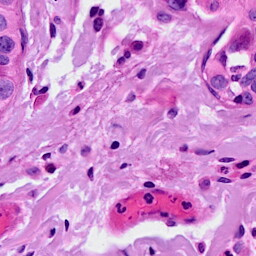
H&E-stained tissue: Breast